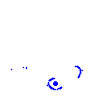
Particle: electron